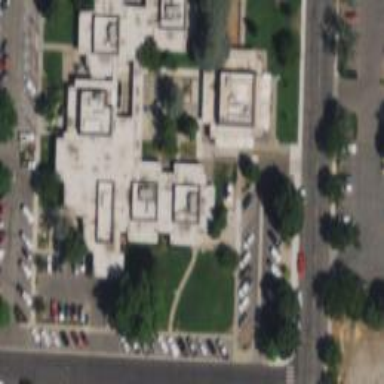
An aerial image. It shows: Government office building.